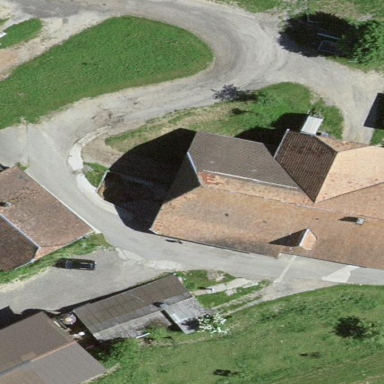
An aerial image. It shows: Farm building.